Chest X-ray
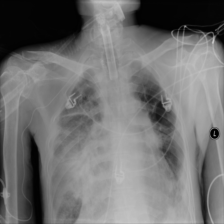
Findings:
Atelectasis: negative
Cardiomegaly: negative
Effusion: negative
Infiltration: negative
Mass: negative
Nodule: negative
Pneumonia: negative
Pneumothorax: negative
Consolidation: negative
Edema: negative
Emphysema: negative
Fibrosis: negative
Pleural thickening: negative
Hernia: negative